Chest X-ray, PA view. Patient: 38 years old, sex F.
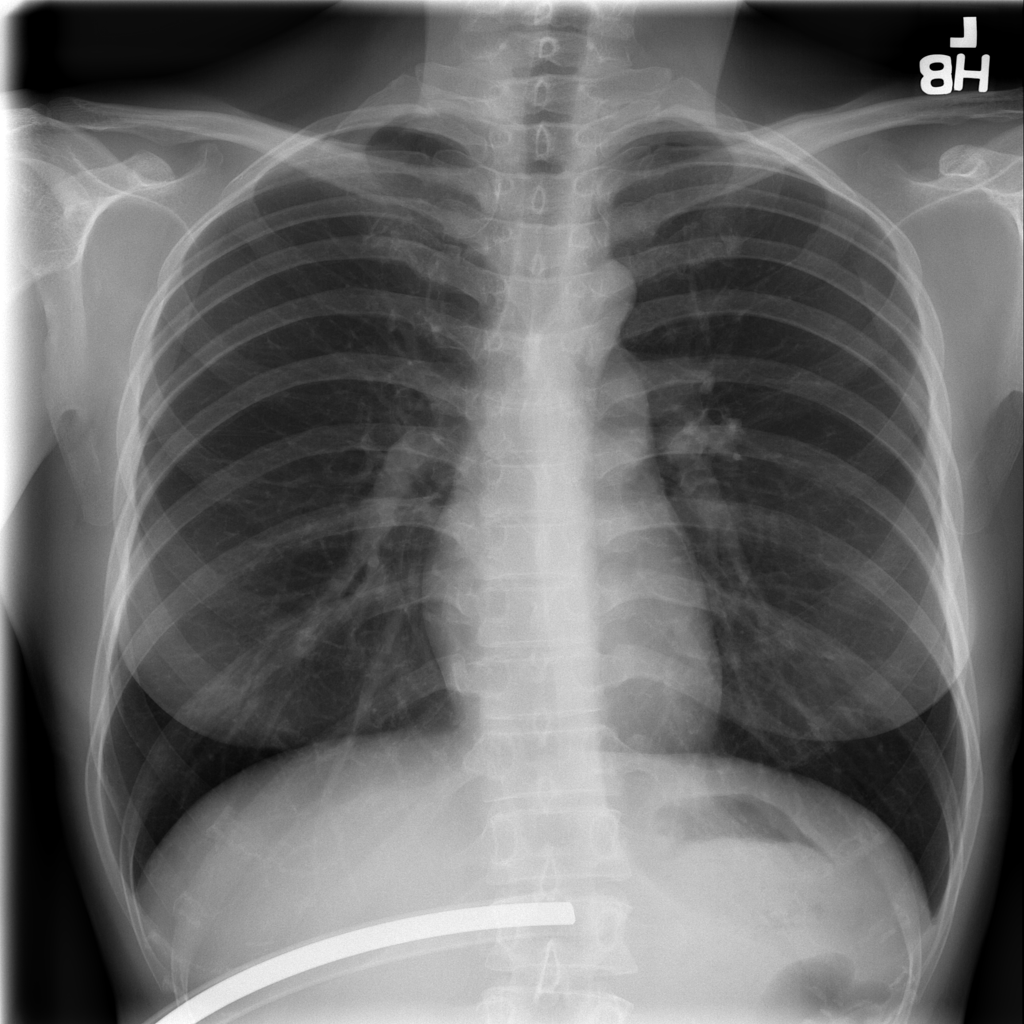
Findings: Infiltration